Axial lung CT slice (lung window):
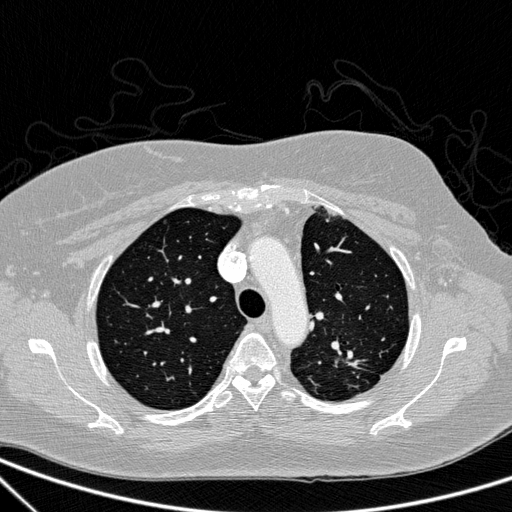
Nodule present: no